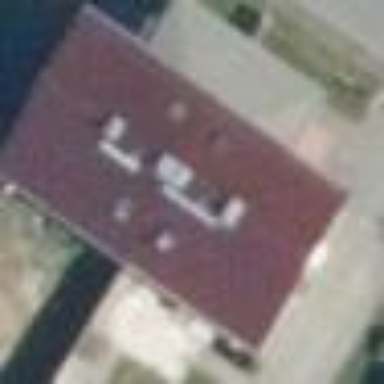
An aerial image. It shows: Residential building with gabled roof.